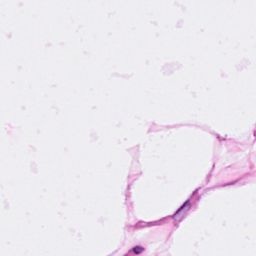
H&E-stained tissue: Breast